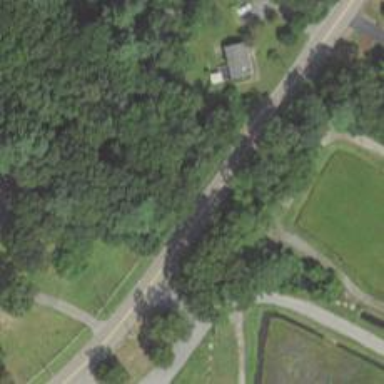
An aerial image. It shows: Culvert tunnel.